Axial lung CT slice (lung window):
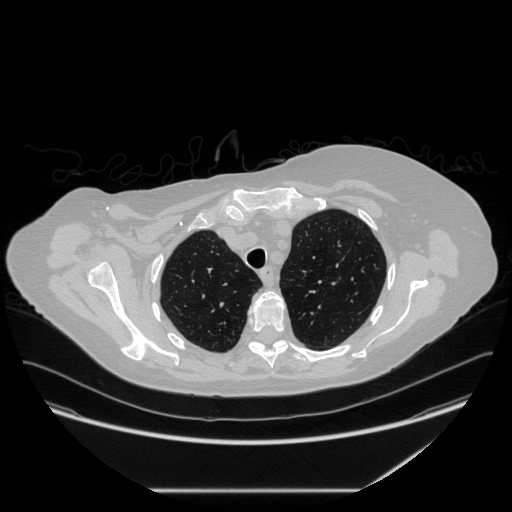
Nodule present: no